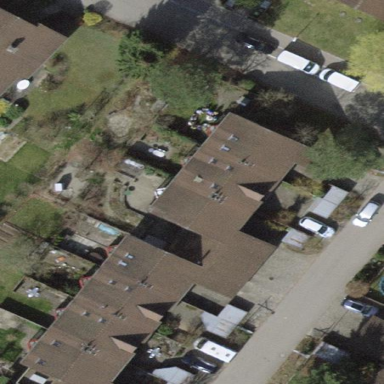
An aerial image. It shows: Terrace building with gabled roof.